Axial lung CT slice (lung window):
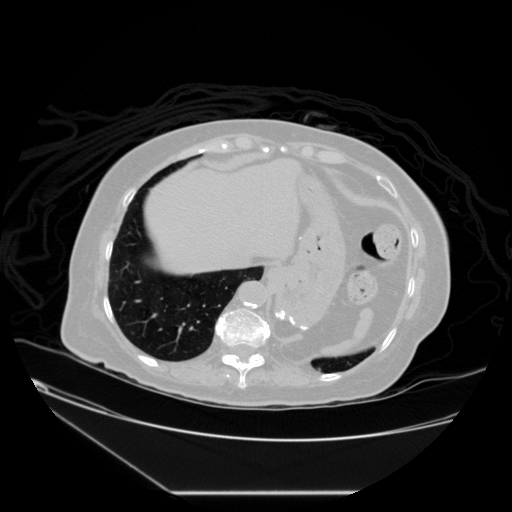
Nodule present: no